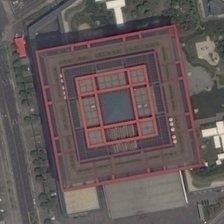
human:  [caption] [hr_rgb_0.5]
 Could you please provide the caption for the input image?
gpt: some green trees are around a square center building near a road .

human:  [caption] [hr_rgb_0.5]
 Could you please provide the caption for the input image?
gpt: some green trees are around a square center building near a road .

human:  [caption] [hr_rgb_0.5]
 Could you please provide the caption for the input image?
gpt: some green trees are around a square center building near a road .

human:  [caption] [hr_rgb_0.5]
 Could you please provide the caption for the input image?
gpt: some green trees are around a square center building near a road .

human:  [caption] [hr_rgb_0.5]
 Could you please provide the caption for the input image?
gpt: some green trees are around a square center building near a road .